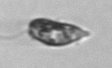
Label: Euglena